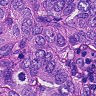
Metastatic tissue present: yes